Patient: sex M, age 42
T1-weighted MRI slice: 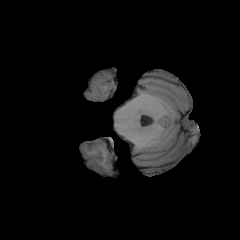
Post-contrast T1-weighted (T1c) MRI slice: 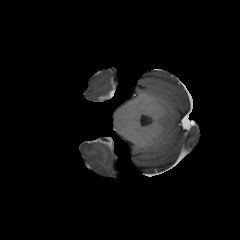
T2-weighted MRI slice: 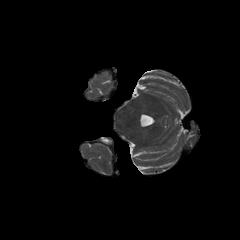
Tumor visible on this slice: no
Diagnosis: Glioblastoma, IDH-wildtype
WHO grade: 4